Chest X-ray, PA view. Patient: 64 years old, sex M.
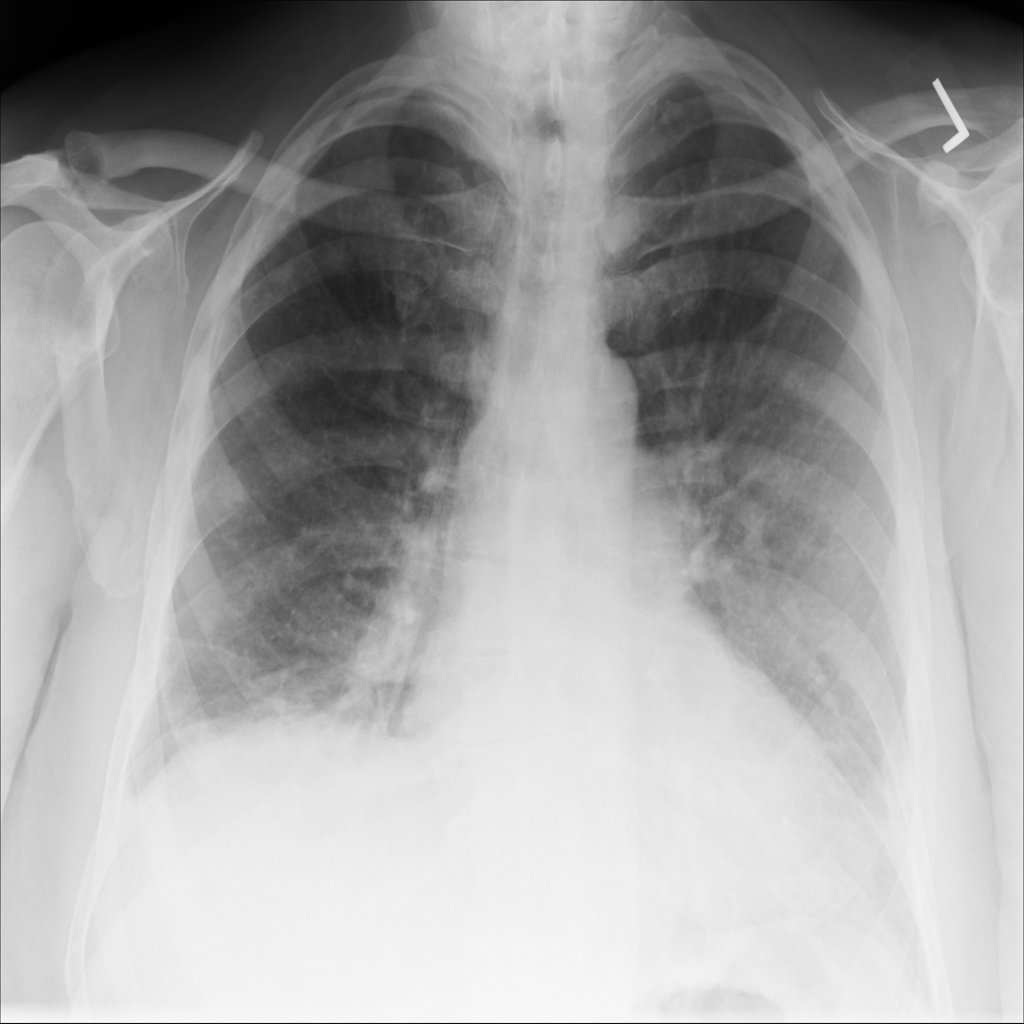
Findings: Atelectasis, Infiltration